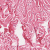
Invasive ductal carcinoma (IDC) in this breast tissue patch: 0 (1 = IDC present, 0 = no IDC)